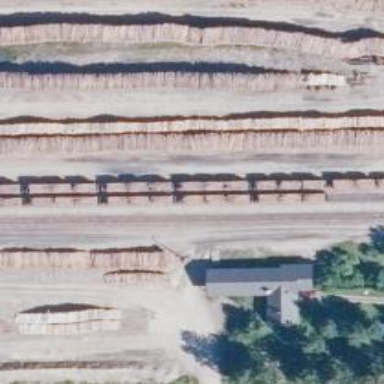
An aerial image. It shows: Railway yard.